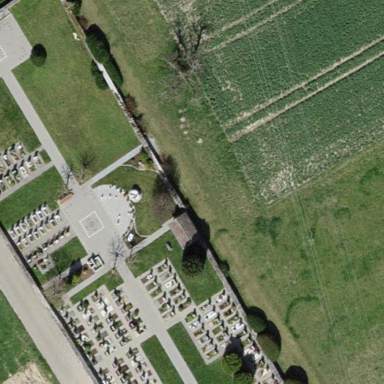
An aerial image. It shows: Graveyard.